Question: I cannot use any JavaScript and if possbile. I have the following check box in a form:
'''
<label for="autologin">Remember Me</label>
<input type="checkbox" class="checkbox" id="autologin" name="autologin" value="1">
<div class="clear"></div>
'''
with the following CSS:
'''
label {
float: left;
margin: 5px 0px;
}
input {
float: right;
margin: 5px 0px;
width: 200px;
}
.clear {
clear: both;
}
'''
What CSS can I add to the check-box to make it appear on the left hand side of its 200px width? I'm having a bit of a hard time with floats (vertical alignment in particular) but I hear it's the correct practice.

EDIT: OK so a lot of people are suggesting not floating the inputs to the right. If so I may as well not use float at all and just set the width of the label and have a after each line. Would this be acceptable practice or am I just miss-using floats here?
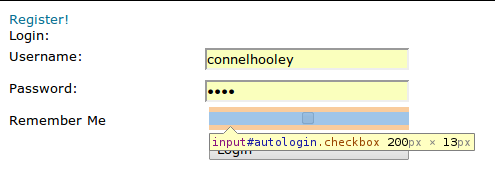
Answer: try this , here's the demo <URL>
'''
label {
float:left;
margin: 5px 0px;
}
input {
// float right;
margin: 5px 0px;
width: 200px;
}
.clear {
clear: both;
}
'''